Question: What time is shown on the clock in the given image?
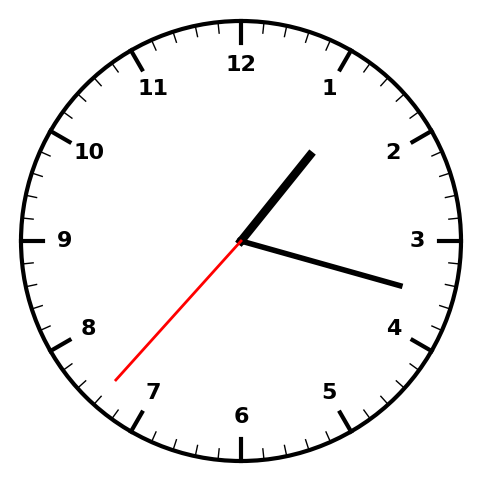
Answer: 01:17:37